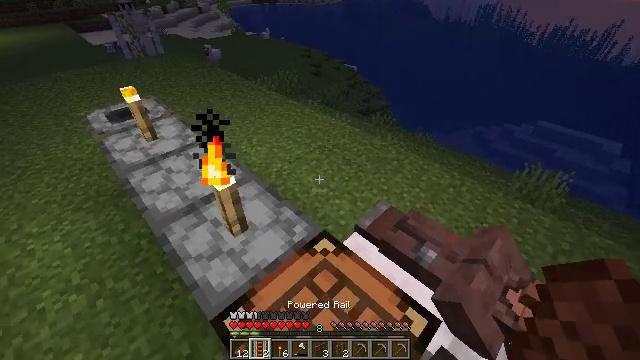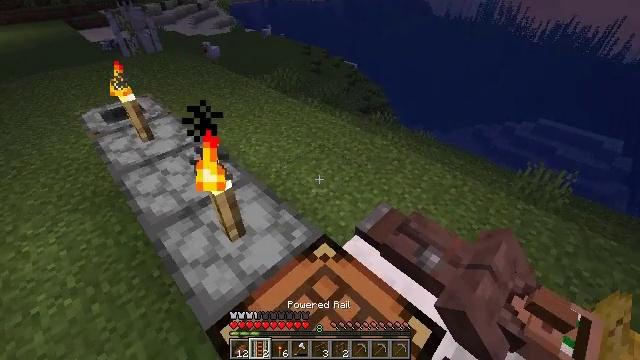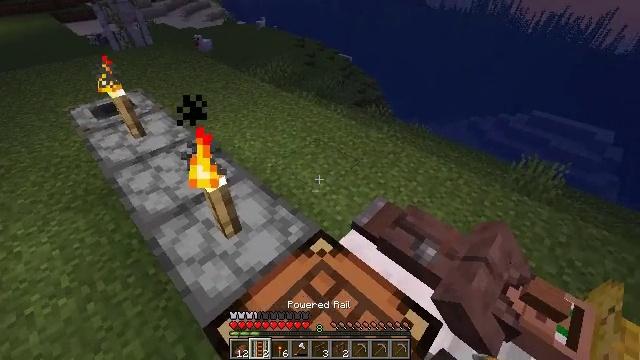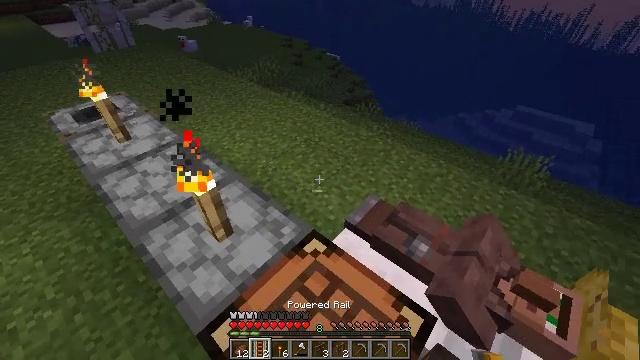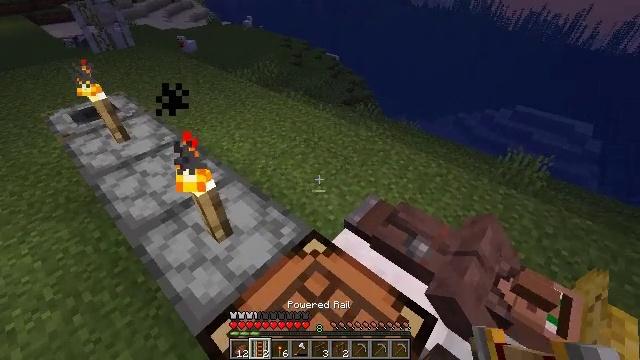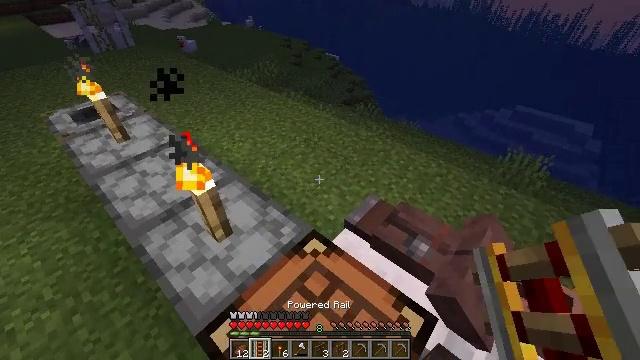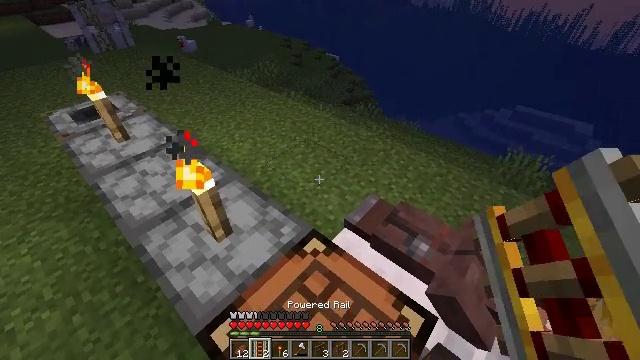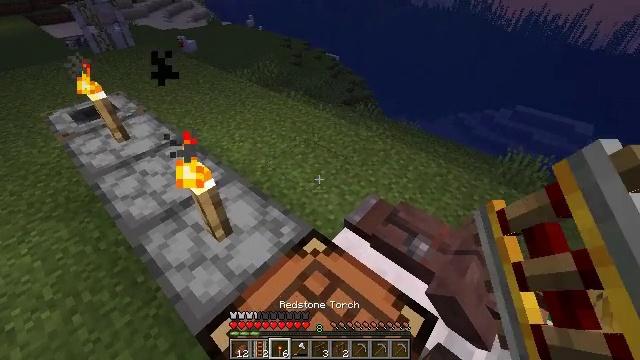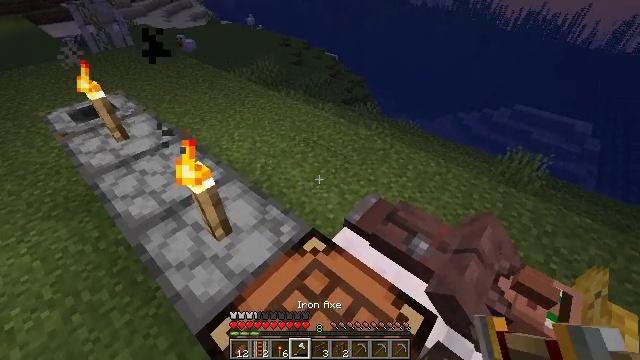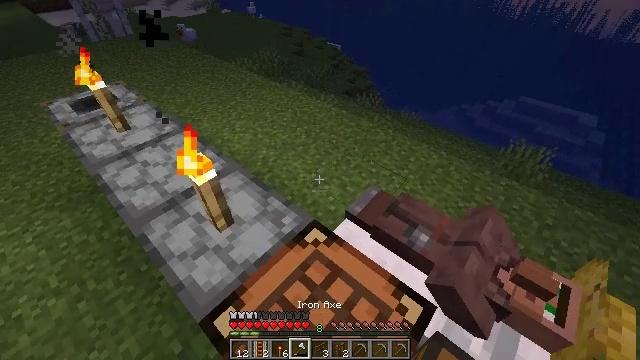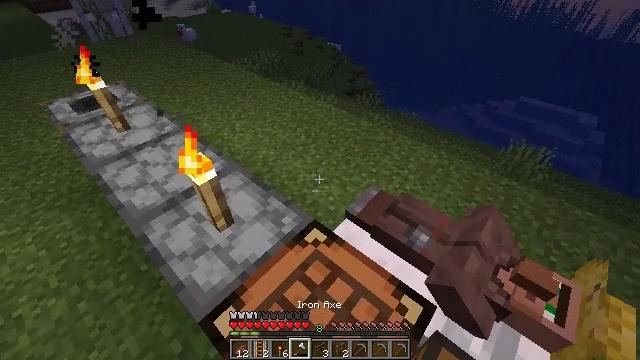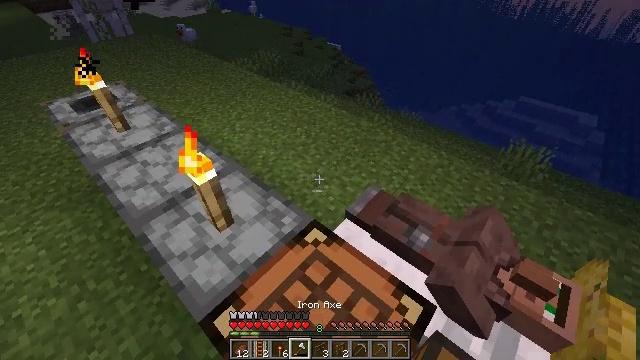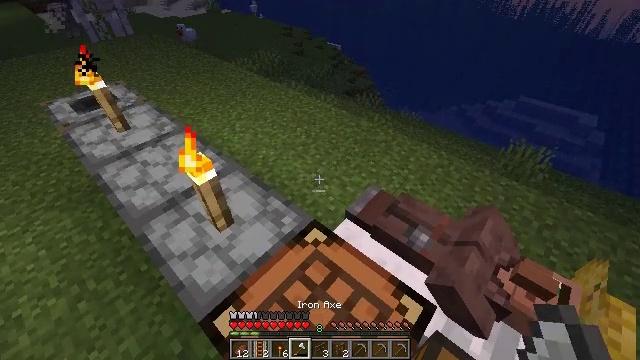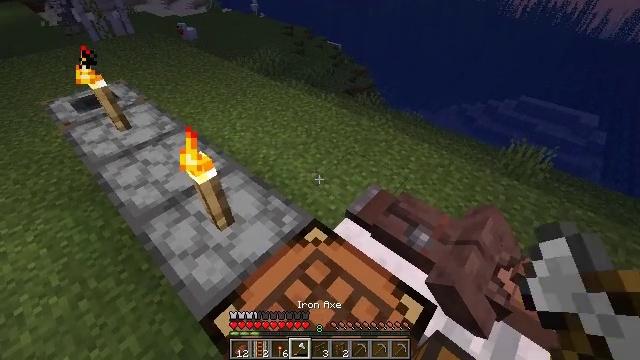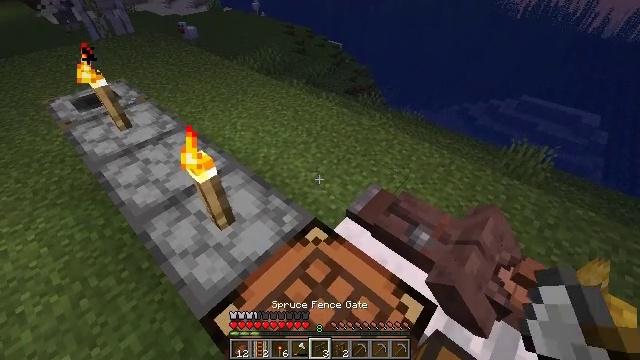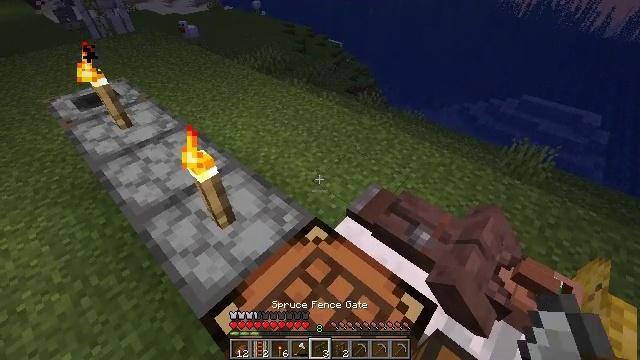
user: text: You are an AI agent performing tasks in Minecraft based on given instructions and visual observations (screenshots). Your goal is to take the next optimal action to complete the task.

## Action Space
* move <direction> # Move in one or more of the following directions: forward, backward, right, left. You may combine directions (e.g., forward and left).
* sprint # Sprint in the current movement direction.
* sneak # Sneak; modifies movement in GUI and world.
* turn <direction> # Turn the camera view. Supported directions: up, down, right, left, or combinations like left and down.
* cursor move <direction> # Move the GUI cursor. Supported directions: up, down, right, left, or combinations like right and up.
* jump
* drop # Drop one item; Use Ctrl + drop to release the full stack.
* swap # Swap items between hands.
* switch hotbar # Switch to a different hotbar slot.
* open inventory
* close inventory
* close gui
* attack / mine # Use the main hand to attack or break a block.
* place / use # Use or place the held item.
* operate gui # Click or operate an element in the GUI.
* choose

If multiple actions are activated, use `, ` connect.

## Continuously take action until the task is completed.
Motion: motion action
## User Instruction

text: Remove the ladder from its position.
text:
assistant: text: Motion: no_op
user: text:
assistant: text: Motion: turn right and down
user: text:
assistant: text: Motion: turn right
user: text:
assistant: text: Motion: no_op
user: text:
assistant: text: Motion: no_op
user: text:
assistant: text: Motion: no_op
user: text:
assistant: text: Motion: no_op
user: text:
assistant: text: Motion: no_op
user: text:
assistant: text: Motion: turn down
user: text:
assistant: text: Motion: no_op
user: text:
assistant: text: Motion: no_op
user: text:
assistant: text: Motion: no_op
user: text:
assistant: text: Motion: no_op
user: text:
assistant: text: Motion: no_op
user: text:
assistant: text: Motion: no_op
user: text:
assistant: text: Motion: no_op
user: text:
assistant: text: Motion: no_op
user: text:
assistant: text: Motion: no_op
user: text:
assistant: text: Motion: no_op
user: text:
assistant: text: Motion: no_op
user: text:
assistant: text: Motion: no_op
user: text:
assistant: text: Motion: no_op
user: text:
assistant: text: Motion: no_op
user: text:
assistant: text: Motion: no_op
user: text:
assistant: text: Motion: no_op
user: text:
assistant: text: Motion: no_op
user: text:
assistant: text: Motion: no_op
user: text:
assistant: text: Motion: no_op
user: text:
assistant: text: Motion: no_op
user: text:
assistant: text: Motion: no_op